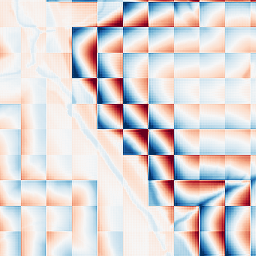
Category: wavelet
Decomposition family: wavelet_biorthogonal
Decomposition parameters: wavelet: bior1.3
level: 5
Upsampling method: fft_zeropad
Upsampling parameters: scale: 4
Upsampling scale: 4